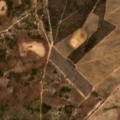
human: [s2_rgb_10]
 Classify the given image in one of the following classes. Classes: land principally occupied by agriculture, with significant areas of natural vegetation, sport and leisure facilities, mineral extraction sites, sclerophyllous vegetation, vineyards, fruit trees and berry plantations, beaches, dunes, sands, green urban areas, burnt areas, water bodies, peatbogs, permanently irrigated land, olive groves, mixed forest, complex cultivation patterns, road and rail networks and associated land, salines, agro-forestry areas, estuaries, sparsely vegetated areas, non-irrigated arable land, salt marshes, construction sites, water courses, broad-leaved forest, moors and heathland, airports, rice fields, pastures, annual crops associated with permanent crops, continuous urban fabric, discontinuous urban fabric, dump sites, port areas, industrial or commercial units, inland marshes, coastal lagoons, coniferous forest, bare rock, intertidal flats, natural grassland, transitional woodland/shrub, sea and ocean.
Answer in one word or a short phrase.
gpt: broad-leaved forest, transitional woodland/shrub